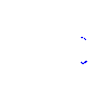
Particle: proton